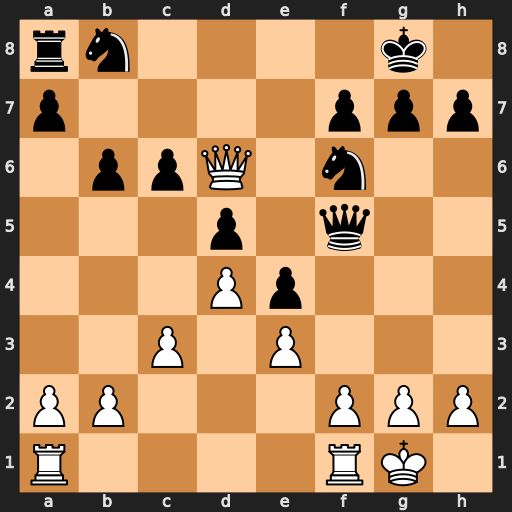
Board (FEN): rn4k1/p4ppp/1ppQ1n2/3p1q2/3Pp3/2P1P3/PP3PPP/R4RK1
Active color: w
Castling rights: -
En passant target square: -
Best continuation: Qd8+ Ne8 Qxe8#